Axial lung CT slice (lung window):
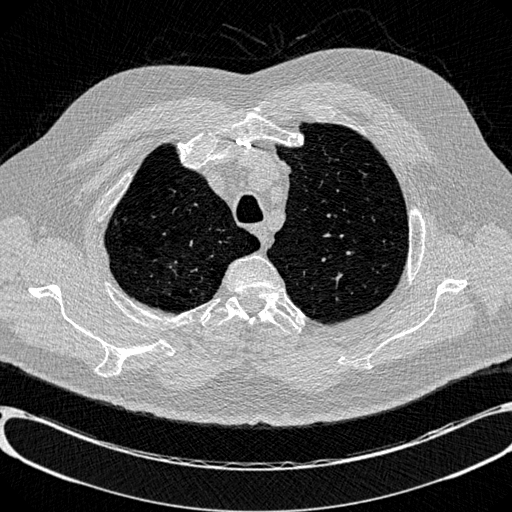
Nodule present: no